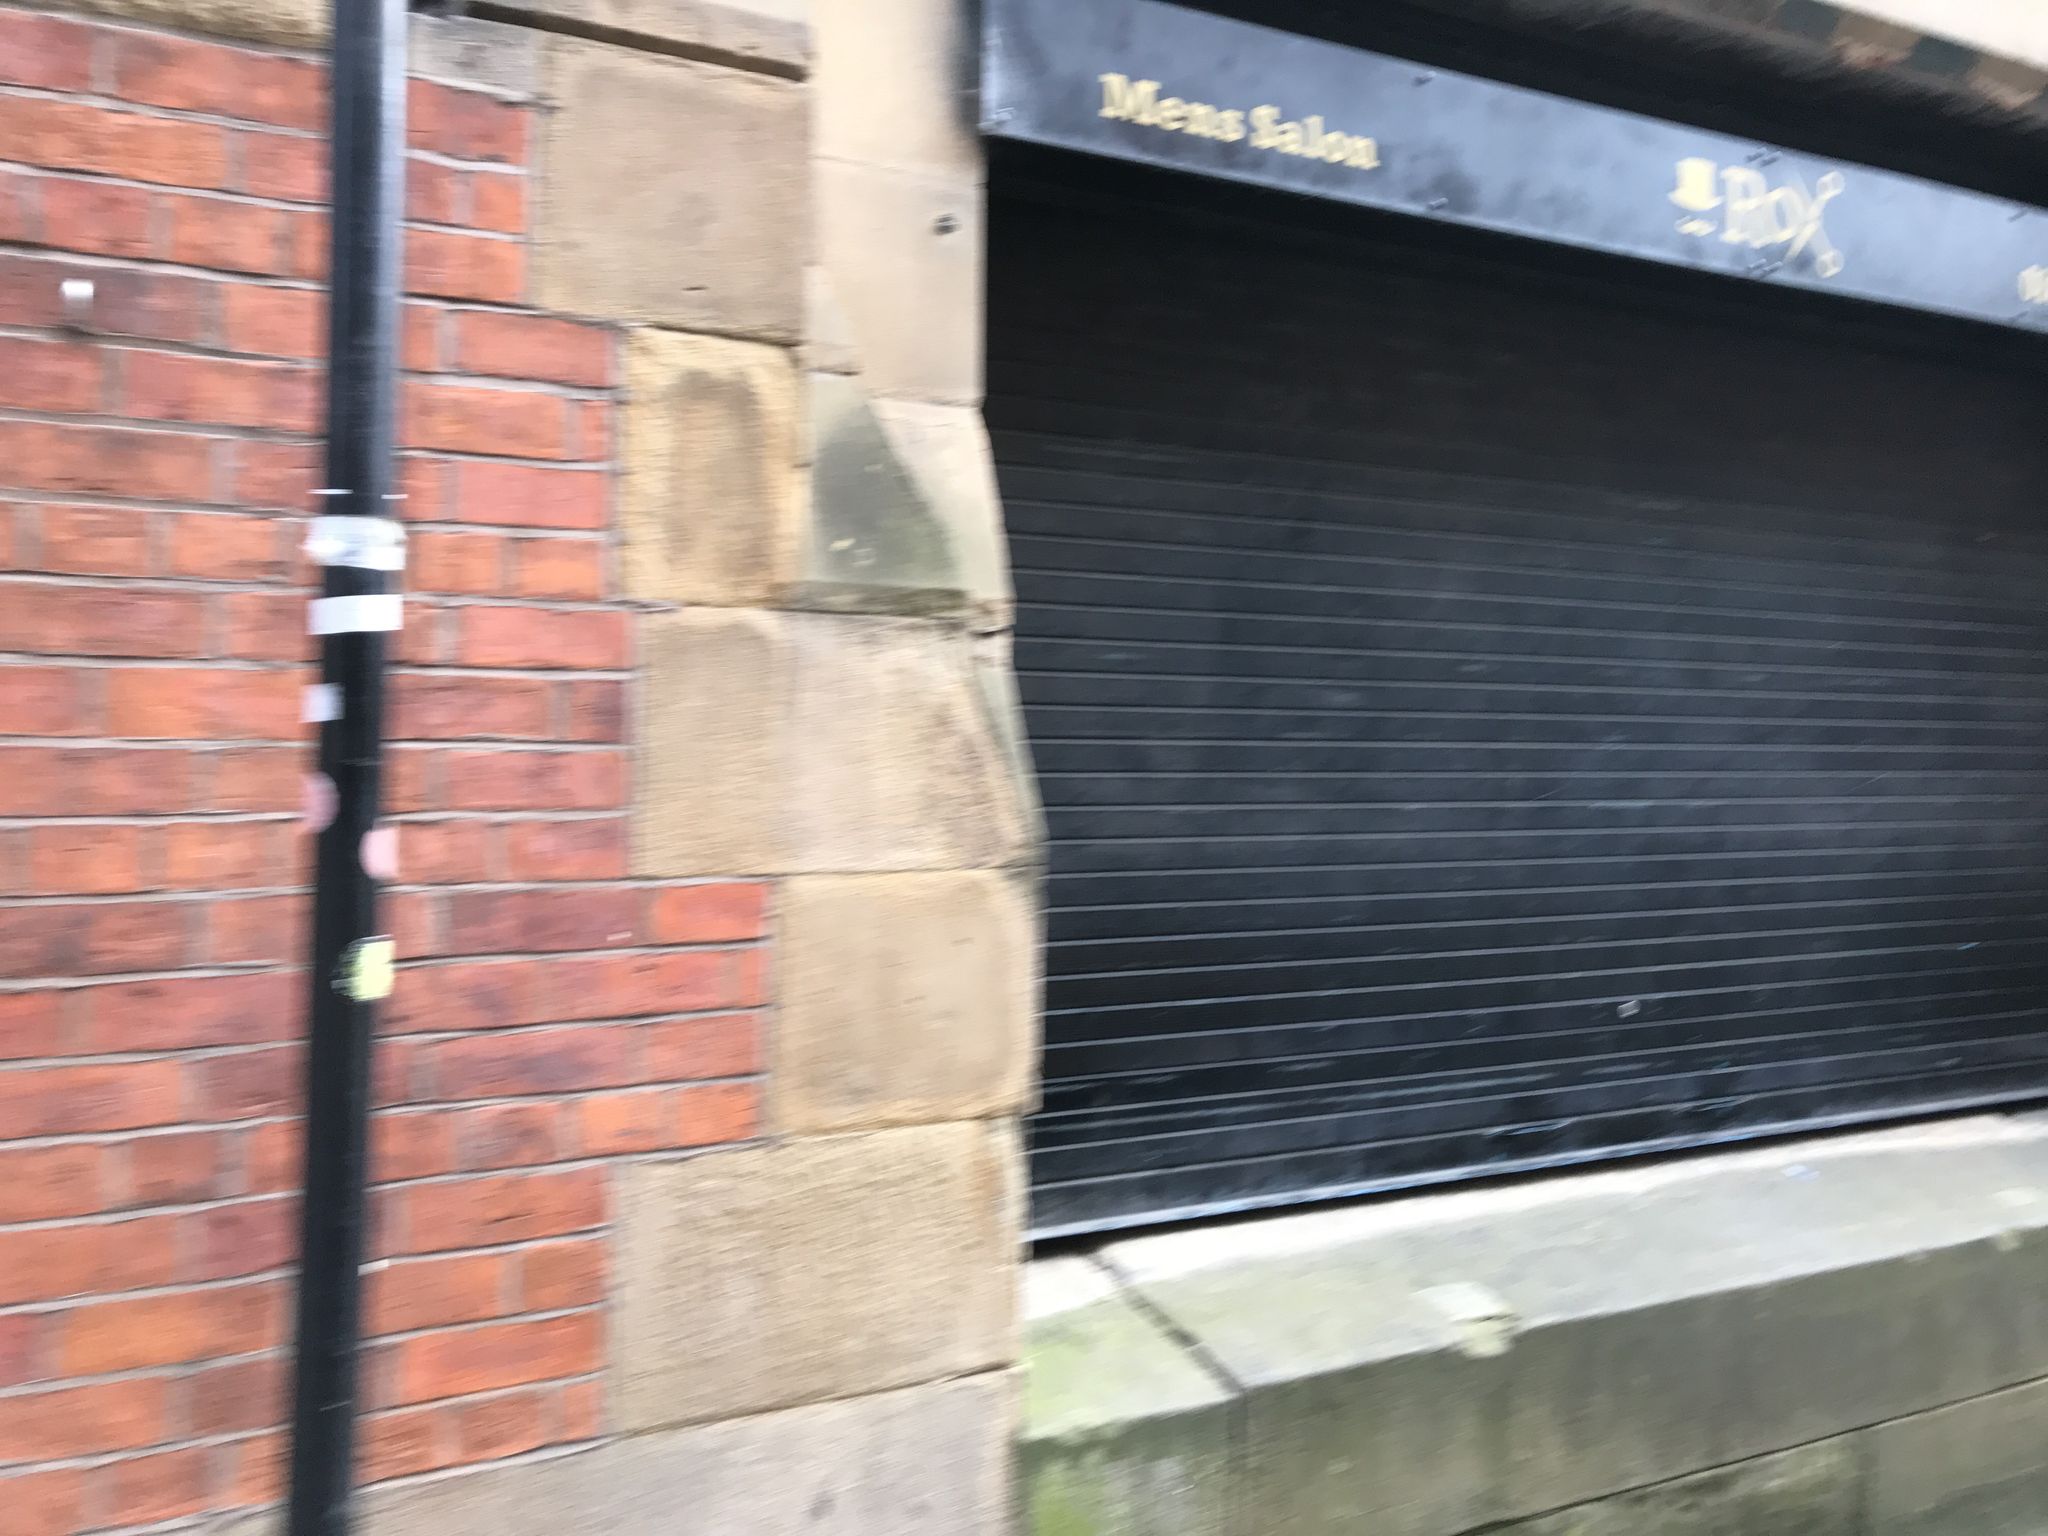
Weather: snowy
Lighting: day
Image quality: slightly poor
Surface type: walking surface
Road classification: footway, path, steps
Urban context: urban centre
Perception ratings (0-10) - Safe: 2.14, Lively: 1.87, Beautiful: 1.32, Boring: 7.62, Depressing: 6.39, Wealthy: 1.76